Question: I am new in php, I just starting learn php and have some problems.
In admin panel I have some form for adding info, after that in output I have radio buttons for selecting which row show into website. The problem is in update function the query is ok but it doesn't work, and I need you help.
thanks.
submit if.
'''
if(isset($_POST['update_info'])){
$selected_info=$_POST['selected'];
$selected_id = $_POST['id'];
updateHomeInfo($selected_info, $selected_id);
}
'''
output added rows.
'''
<div class="home-output">
<form action="/admin/" method="post">
<table class="table table-hover">
<thead>
<tr>
<td>#</td>
<td>slected</td>
<td>title</td>
<td>descriptiom</td>
<td></td>
<td></td>
</tr>
</thead>
<tbody>
<?php foreach($homeInfo as $row) { ?>
<tr>
<td><?php echo $row['id']; ?><input type="hidden" name="id" value="<?php echo $row['id']; ?>"></td>
<td><input type="radio" name="selected" value="home-info" <?php if($row['selected'] == 1) echo "checked"; ?> /></td>
<td><?php echo $row['title']; ?></td>
<td><?php echo $row['description']; ?></td>
<td></td>
<td></td>
</tr>
<?php } ?>
<tr>
<td>
<input type="submit" class="btn btn-default" name="clear_info" value="delete all">
</td>
<td></td>
<td></td>
<td></td>
<td></td>
<td>
<input type="submit" class="btn btn-default" name="update_info" value="update">
</td>
</tr>
</tbody>
</table>
</form>
</div>
'''
and update function.
'''
function updateHomeInfo($selected_info, $selected_id) {
global $db;
$db->exec("UPDATE home SET selected = '$selected_info' where id = '$selected_id'");
}
'''

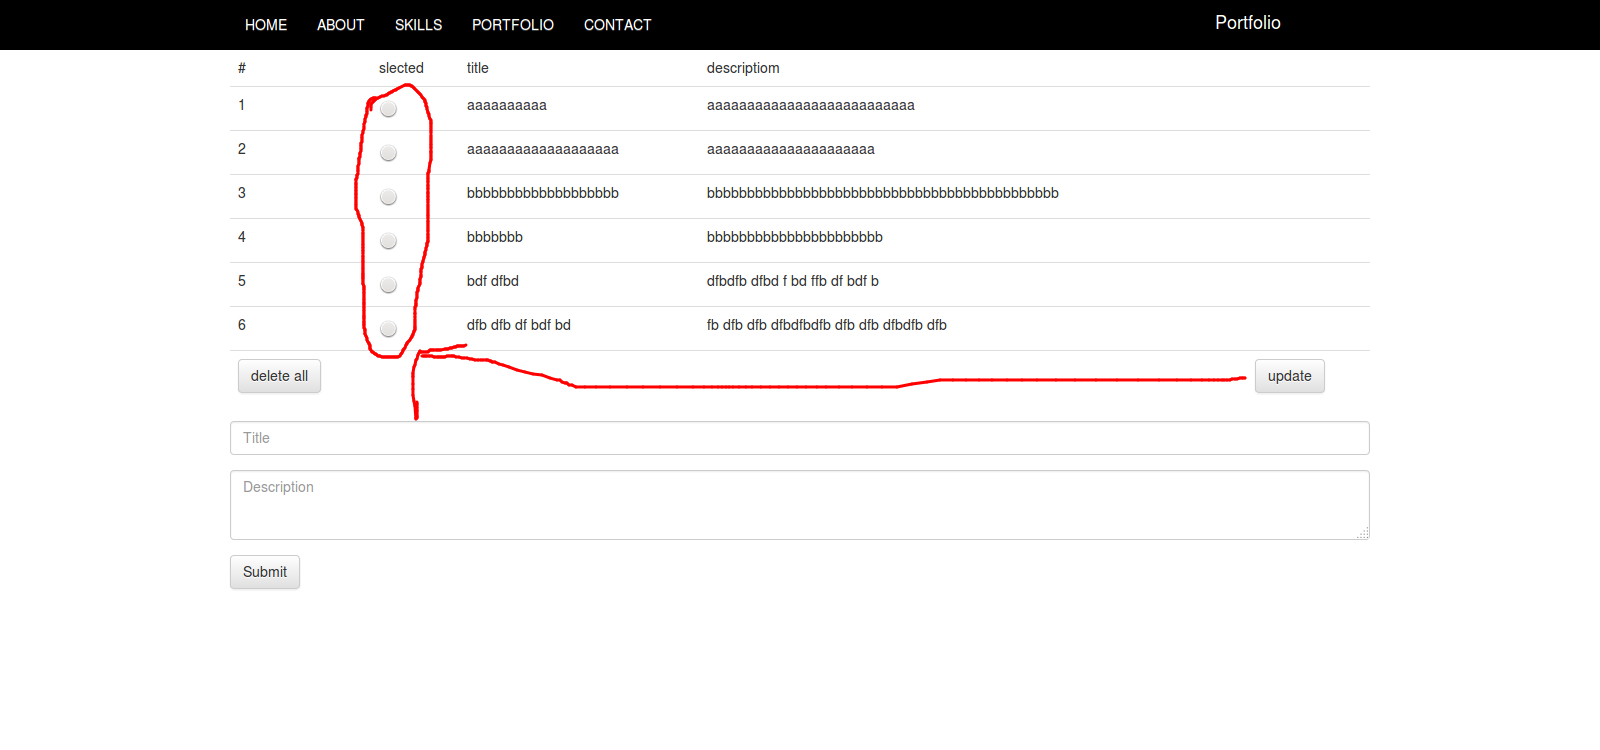
Answer: All your hidden inputs have the same name; they'll all be submitted, and the value of '$_POST['id']' will just be the last one, not the one next to the selected radio button. And all the radio buttons have the same value as well.
You should put the ID into the value of the radio button. You only need one copy of the hidden input, and it can contain the selected info.
'''
<form action="/admin/" method="post">
<input type="hidden" name="selected" value="home-info">
<table class="table table-hover">
...
<td><?php echo $row['id']; ?>
<td><input type="radio" name="id" value="<?php echo $row['id']; ?>" <?php if($row['selected'] == 1) echo "checked"; ?> /></td>
...
'''
Actually, it seems like you don't need the 'selected' input at all, if 'selected' is a boolean. It should just be:
'''
function updateHomeInfo($selected_id) {
$db->exec("UPDATE home SET selected = (id = '$selected_id')");
}
'''
This will set 'selected' to '1' for the selected ID, and '0' for all the other IDs.